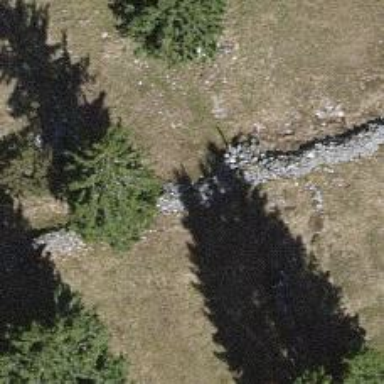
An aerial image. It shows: Wall barrier.